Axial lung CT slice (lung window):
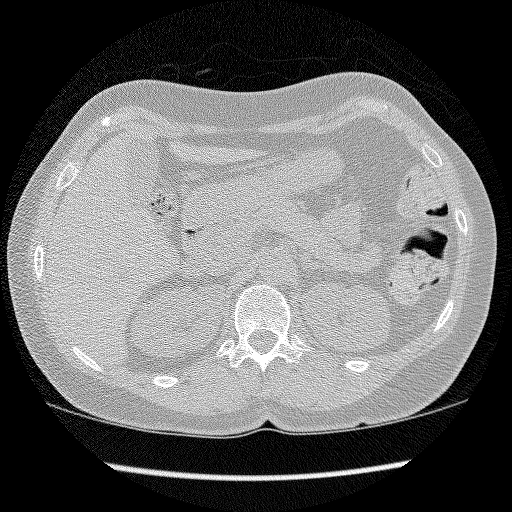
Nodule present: no